Question:
like you see in the picture, i have a tableView ( view of a tableviewController ), the blue view is a headerView for section, when i tap it, it collapse some cells, but my problem is that cells have the first part of the backGround of the tableView (the cloud) as background [ in this pic i set the backgroundColor of cell to clear but if i set a color to it the right and left (L R in pic) part still there]
i try : cell.layer.masksToBounds = YES; and cell.contentView.layer.masksToBounds = YES;
How can i solve that? and why the cell take the first part of tableView BackGroundColor [image] as BackGroundColor ?
Edit : some codes ( i'm overwriting all values in StoryBoard like backGround ...)
'''
- (UITableViewCell *)tableView:(UITableView *)tableView cellForRowAtIndexPath:(NSIndexPath *)indexPath
{
static NSString *CellIdentifier = @"clientCell";
ClientCell *cell = [tableView dequeueReusableCellWithIdentifier:CellIdentifier];
if ([[[[[[DataManager sharedManager] clientsList] objectAtIndex:indexPath.section] objectForKey:@"rewards"] objectAtIndex:indexPath.row] valueForKey:@"description"] != [NSNull null])
{
cell.voucherDescription.text = [[[[[[DataManager sharedManager] clientsList] objectAtIndex:indexPath.section] objectForKey:@"rewards"] objectAtIndex:indexPath.row] valueForKey:@"description"];
}
//configure more labels ..
[cell setBackgroundColor:[UIColor clearColor]];
[cell.voucherDescription setFont:[UIFont fontWithName:SharkFontSystemeName size:17]];
return cell;
}
'''
in viewDidLoad :
'''
[self.view setBackgroundColor:[UIColor colorWithPatternImage:[UIImage imageNamed:@"bg.png"]]];
'''
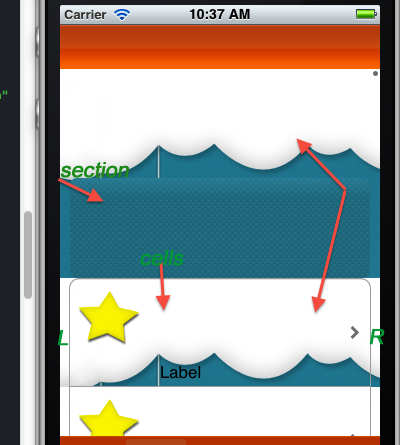
Answer: problem resolve, i change the viewController from an UITableViewController to an UIViewController and add a tableView as a subView, and without changing anyThing in code that work perfectly.
is this a bug or i miss something ?